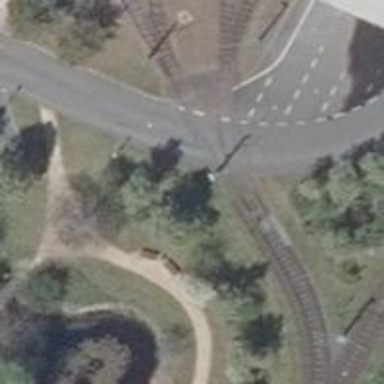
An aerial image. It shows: Railway switch.